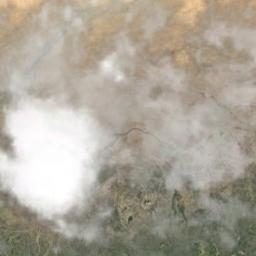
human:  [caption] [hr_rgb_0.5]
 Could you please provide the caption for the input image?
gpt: The white cloud is above bare land .

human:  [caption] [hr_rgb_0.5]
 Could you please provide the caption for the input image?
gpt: The cumulus clouds are located above the wasteland .

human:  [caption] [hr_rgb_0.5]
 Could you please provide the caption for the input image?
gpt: A thin cloud floats on the sea .

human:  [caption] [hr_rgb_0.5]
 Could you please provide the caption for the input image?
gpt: Thick white clouds cover the green land and blue sea .

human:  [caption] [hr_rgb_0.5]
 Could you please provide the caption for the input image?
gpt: There are some gauzy gray clouds over a brown plain .